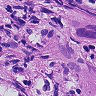
Metastatic tissue present: yes